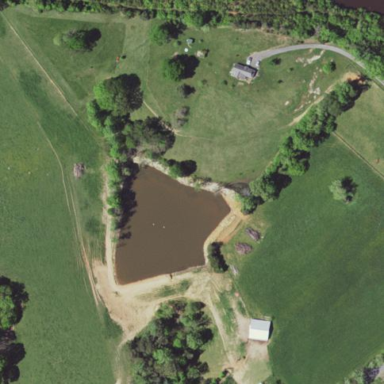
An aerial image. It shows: Serene pond surrounded by nature.